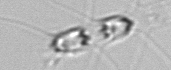
Label: Chaetoceros_didymus